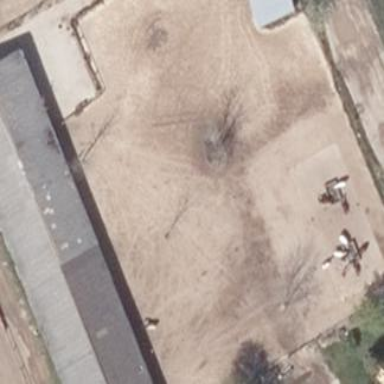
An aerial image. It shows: Equestrian pitch used for leisure and sports activities.